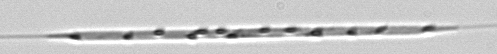
Label: Rhizosolenia